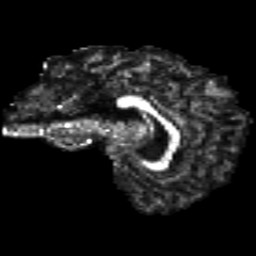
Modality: FA
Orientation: sagittal
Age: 23
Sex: female
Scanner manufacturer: siemens
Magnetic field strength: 3 T
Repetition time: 8.8 s
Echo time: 0.085 s